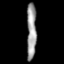
Tissue: skin
Cell type: Fibroblasts
Senescence score: 0.7692
Nuclear area (px): 534
Mean DAPI intensity: 153.961